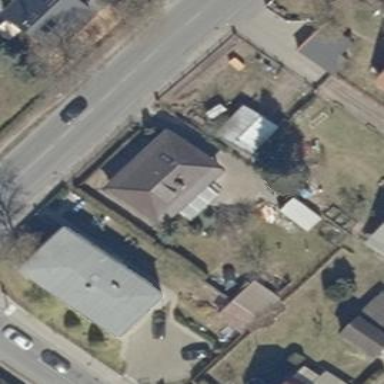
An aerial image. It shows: House with hipped roof.